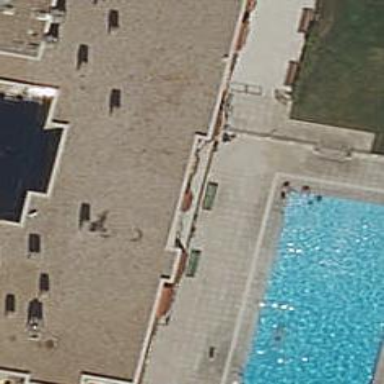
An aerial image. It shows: Swimming pool located in leisure land.